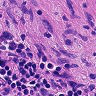
Metastatic tissue present: yes